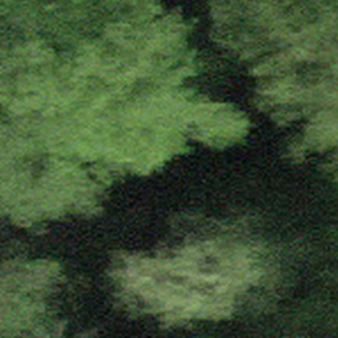
Label: other